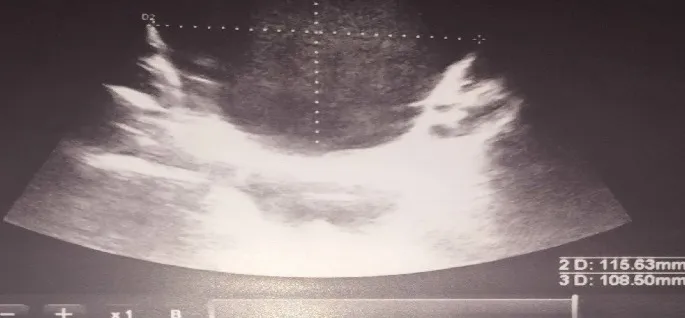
ultrasonographic imaging of the abdomen and pelvis (coronal section): huge cystic lesion.
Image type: radiology (ultrasound)